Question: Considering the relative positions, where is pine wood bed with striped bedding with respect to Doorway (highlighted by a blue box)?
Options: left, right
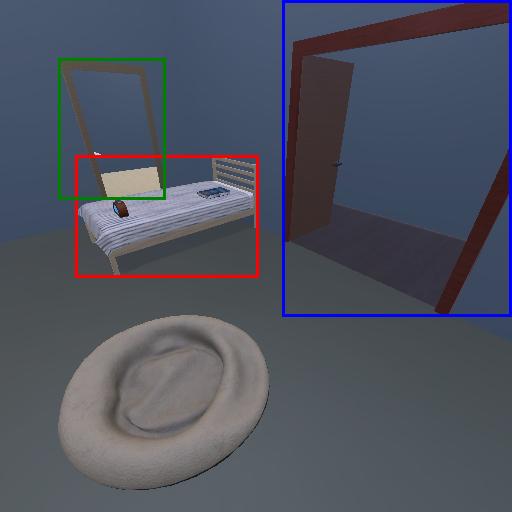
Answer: left